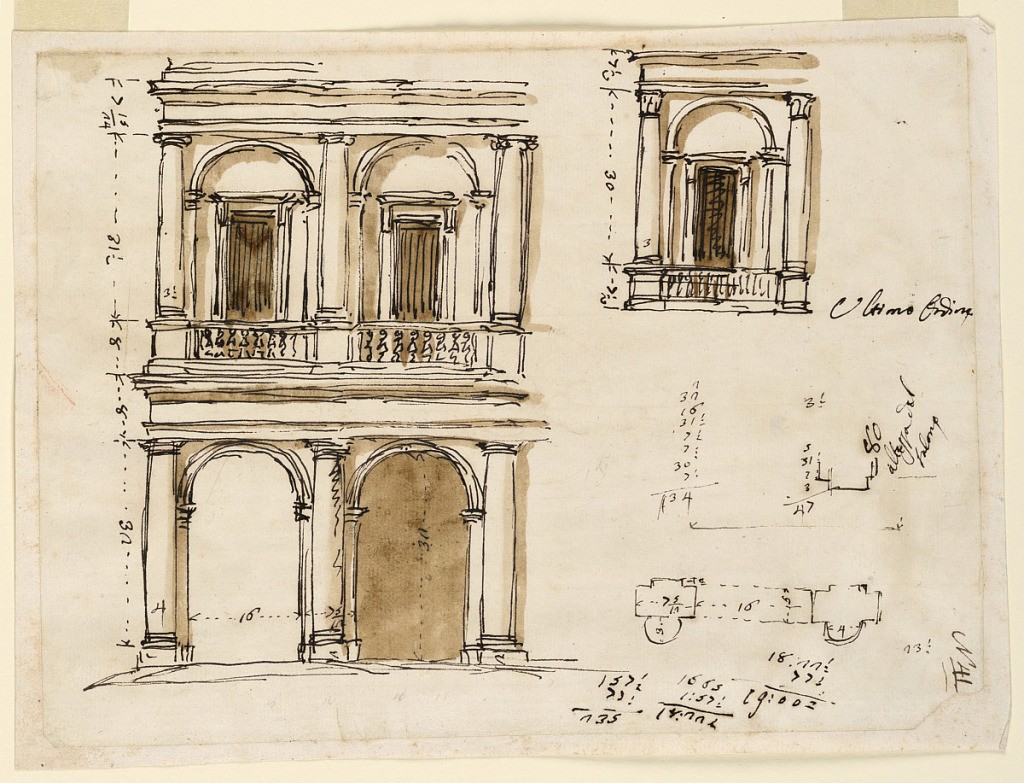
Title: Facade of a town house
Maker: Giuseppe Barberi, Italian, 1746–1809
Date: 1746–1809
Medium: Pen and brown ink, brush and brown wash on off-white laid paper, lined
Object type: Drawing
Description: Facade of a town house.